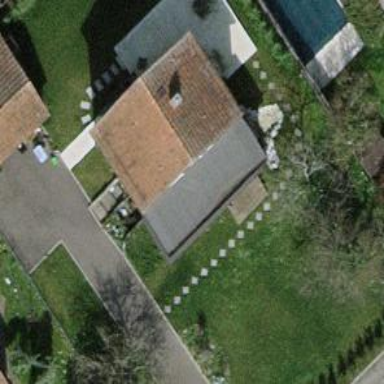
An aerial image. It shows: Garden surrounded by fence.